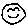
Label: smiley face